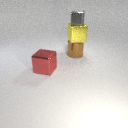
large brown metal cylinder below small gray metal cube